Question: I am creating breadcrumbs on my simple site.
I have some helper classes. I use them like this (just example):
'''
$Breadcrumbs = new Breadcrumbs();
$Breadcrumbs->add(new Breadcrumb("/", "page1"));
$Breadcrumbs->add(new Breadcrumb("/", "page2"));
$Breadcrumbs->add(new Breadcrumb("/", "page3"));
'''
'$breadcrumb->show();' returns this:
'''
<ol class="breadcrumb">
<li><a href="/">page1</a></li>
<li><a href="/">page2</a></li>
<li class="active">page3</li>
</ol>
'''
So, in my project I have some 'switch-case' constructions in which I include some files.
In this files I am using '$breadcrumbs->add(...)'. This code:
'''
<div class="container body">
<? $Breadcrumbs->show();?>
<?
$page = isset($_GET['page']) ? $_GET['page'] : null;
switch($page):
case "suppliers":
require_once($DOCUMENT_ROOT."/modules/suppliers.php");
break;
default:
require_once($DOCUMENT_ROOT."/modules/default.php");
break;
endswitch;
?>
<? $Breadcrumbs->show();?>
</div>
'''
gives me this result:

Well, it works like it must work. I am using '$breadcrumbs->add(...)' in require files after I called '$breadcrumb->show()' first time thats why 1st call returns blank result. 2nd call of 'show()' is after all breadcrumbs are added, so it returns fine result.
The questions is how to output breadcrumbs before 'switch' blocks but with right content. Maybe I need a buffer or idk?
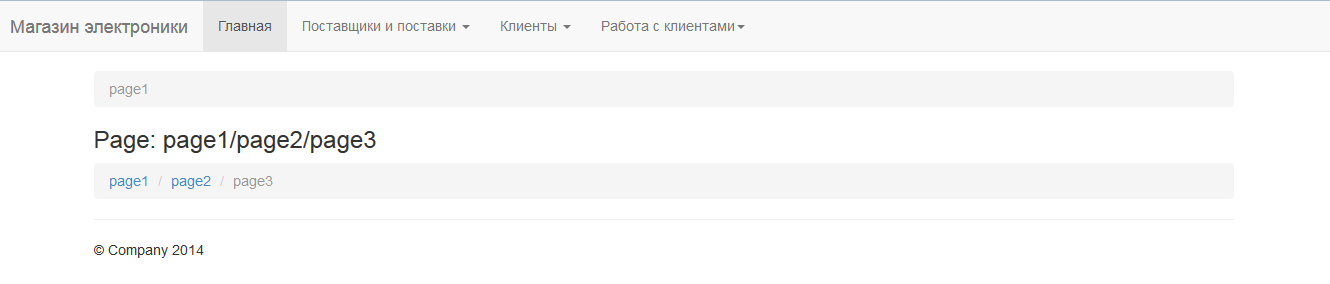
Answer: This is a good example of why it is such a good idea to separate out logic from presentation: you have a nice abstraction for crumb links, but can't use it properly because your other code is outputting as it goes along, rather than working with abstract data.
Obviously, you could throw away your current structure and port both logic and display directly into a new framework, but assuming you want to migrate from where you are now, here's one approach:
1. Create an object or array that represents the "result" of whatever module is called. Replace all current use of echo or ?> with concatenation to a string called something like $results['generic_output']. This is effectively like buffering your output, and is enough to let you use your existing abstractions like $breadcrumbs at any time. At this stage, your "template" would consist mostly of echo $results['generic_output'], plus the boilerplate header and footer which is probably already gathered in one place.
2. Start breaking down the output into sections. Particularly look for sections which are similar on multiple pages. For instance, if you have a "sidebar" with different content on each page but similar styling, make a $results['sidebar_content'] with just the content of that sidebar; the boilerplate to lay it out can then go into your template, and you've reduced the amount of code duplication.
3. Make the data you pass to the template increasingly abstract, with the goal of eventually having no HTML outside of the template(s). For instance, maybe the sidebar is made up of panels; you might start with an array of HTML blocks, one for each panel, but then turn it into an array of objects based on the actual data being displayed (say, a special offer, or the customer's current basket), with a set of templates for handling different kinds of panel. Eventually, it should be theoretically possible to build a plain-text version of your site with no HTML, just by changing the template layer, and none of the original modules.
4. The final step is to separate decisions about what to show from decisions about what to do. Continuing with my imaginary sidebar, your template could always receive the current basket as a general variable for use somewhere on the page, rather than as "sidebar item 1". This allows you to completely separate the actions that led into a page from the output that eventually results.
I would like to stress that this is not the way to a perfect framework, or the definitive solution to your situation, but it's one way of organising existing code (and existing thinking) in the right direction.
In the above, the "templates" could just be a set of PHP files using '?>' or 'echo' to produce the output, or it could be a dedicated templating system such as Smarty or Twig. Indeed, the point of the separation is that you could change your mind on that front later, because the result of the code modules would be an array of data to be displayed, which is just what Smarty or Twig would need as input.